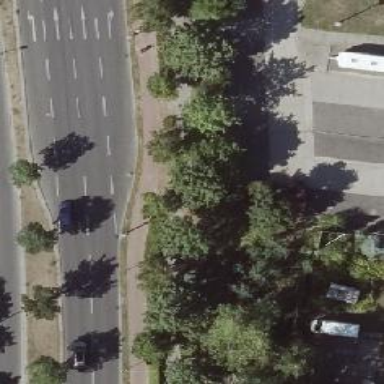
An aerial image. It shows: Avenue of deciduous broadleaved trees.